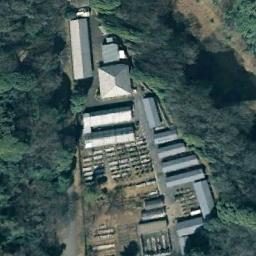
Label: palace